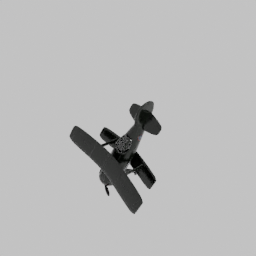
Label: mechanical